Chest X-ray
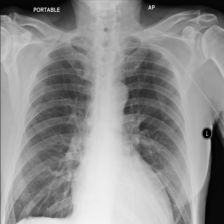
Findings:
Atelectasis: negative
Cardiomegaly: negative
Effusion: negative
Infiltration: negative
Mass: negative
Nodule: negative
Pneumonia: negative
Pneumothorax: negative
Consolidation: negative
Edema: negative
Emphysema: negative
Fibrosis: negative
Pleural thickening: negative
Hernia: negative